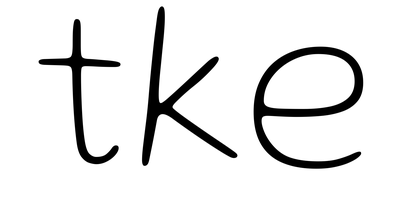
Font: Gluten_Thin